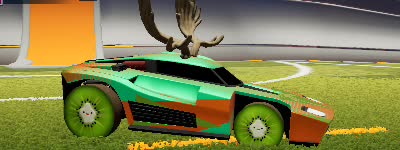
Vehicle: breakout